Interaction volume radius: 5 \u00c5
Interaction volume height: 25 \u00c5
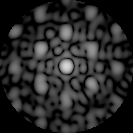
Disorder parameter: 0.4797